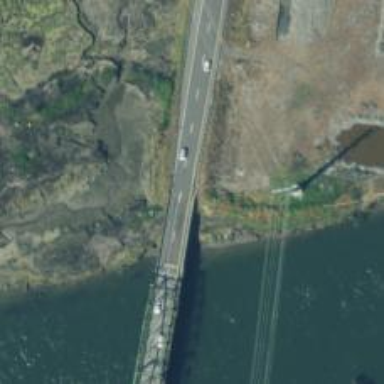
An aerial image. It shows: Bridge for cycleway.